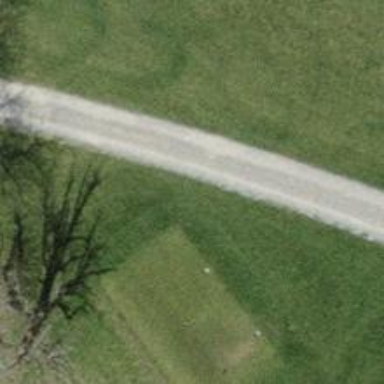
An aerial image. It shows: Golf tee.